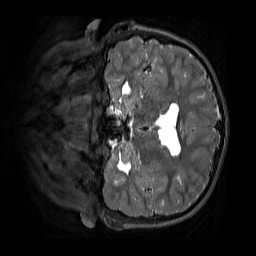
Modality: T2w
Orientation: coronal
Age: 9
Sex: male
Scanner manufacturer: siemens
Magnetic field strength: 3 T
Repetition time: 3.2 s
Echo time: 0.408 s